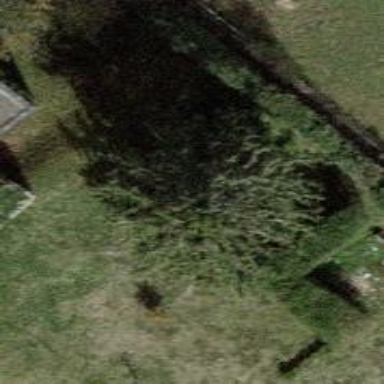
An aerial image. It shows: Evergreen tree with needle-leaved leaves.